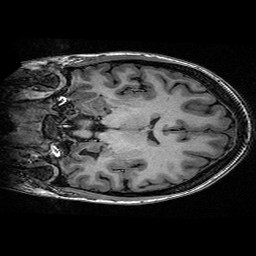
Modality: T1w
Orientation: coronal
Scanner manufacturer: ge
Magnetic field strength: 3 T
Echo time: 0.00318 s